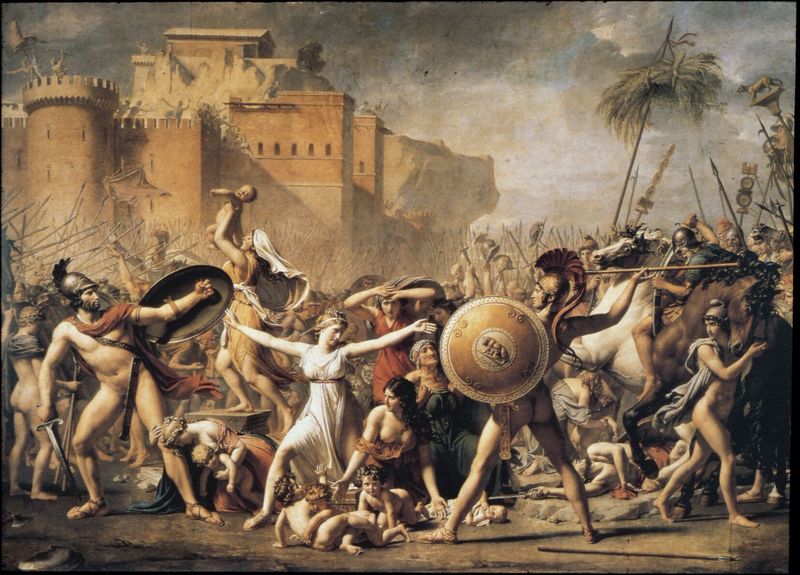
Titel: Les Sabines, Die Sabinerinnen
Künstler: Jacques Louis David
Standort: Paris
Institution: Musée du Louvre
Schlagwörter: akt, berg, blau, blätter, felsen, gemälde, haut, himmel, kampf, körper, mann, nackt, schatten, umhang, weiß, wolf, wolken, akte, frauen, gelb, grün, menschen, ocker, stadt, braun, brust, busen, fenster, frau, geste, hell, kleid, kleider, licht, männer, schwarz, stroh, dach, gebäude, gürtel, rot, schleier, schloss, beige, malerei, arme, federn, inkarnat, mord, tod, öl, erde, häuser, rauch, boden, tücher, gewänder, kind, klassizismus, mutter, kinder, pferd, pferde, reiter, rund, stock, turm, engel, beine, taille, heu, mauer, dunst, baby, krieg, schlacht, lanze, soldaten, kopftuch, muskeln, riemen, palme, wedel, sandalen, nackte, zinnen, befestigung, schild, antike, burg, babys, festung, raub, schilder, schwert, schwerter, waffen, überfall, tote, getümmel, tumult, helm, mythologie, göttin, frieden, heer, kämpfen, rüstung, schimmel, rom, römer, wappen, helme, mauern, antik, griechen, leder, griechisch, mythos, krieger, entführung, historienmalerei, griechenland, stadtmauer, lanzen, palmen, zentrum, büschel, tempel, speer, speere, töten, putten, david, fort, babies, helden, rettung, römisch, forum, kapitol, athen, säugling, akropolis, zweikampf, castle, schilde, troja, bastion, neugeborenes, sper, grausam, schützen, war, schlachtengemälde, feldzeichen, wölfin, schlichten, mut, sabiner, sabinerinnen, jason, heldentum, einhalt, friedensstifterin, gründungssage, kleier, stroballen, fight, kindsmord, po, crowd, theben, rome, sword, beenden, egemälde, shield